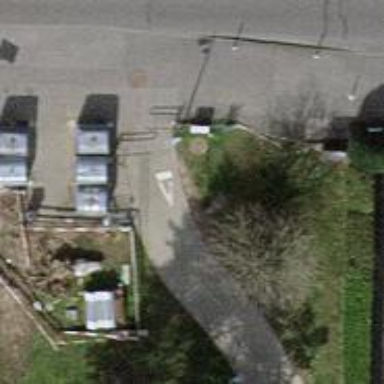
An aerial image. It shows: Cycle barrier.